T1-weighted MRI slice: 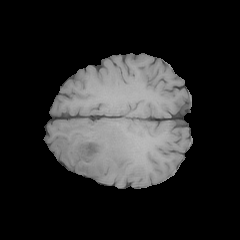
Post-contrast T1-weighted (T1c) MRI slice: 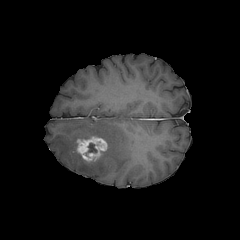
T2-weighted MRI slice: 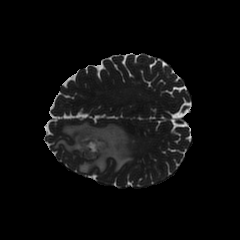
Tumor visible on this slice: yes